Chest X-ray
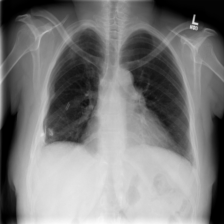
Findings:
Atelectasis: negative
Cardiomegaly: negative
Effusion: negative
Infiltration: positive
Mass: negative
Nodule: negative
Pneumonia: negative
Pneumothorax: negative
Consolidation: negative
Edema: negative
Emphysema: negative
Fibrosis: negative
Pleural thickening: negative
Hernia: negative